Question: I have a very simple program that plays 4 different tones, depending on what button is pressed. I have found that if I play multiple tones or the same tone in rapid succession, there are unpleasant clicking noises produced. I have made sure that these clicks are not present in my audio samples; it is definitely caused by playing the clips quickly one after another.
After googling around, I'm fairly sure that the clicks are due to the rapid change in pitch between clips. Looking at the waveform of the playback from the offending audio, it looks like a clip is first cancelled for a fraction of a second before starting the next clip. I have highlighted the section where this seems particularly obvious.

The clip that showcases these audio clicks can also be downloaded <URL>.
My code is very simple. I am using XInput to read input from a connected controller, which determines the tone to play, and I am using WinMM to output sound from wav files. It is written in the D programming language, but I have modified it to use no D-specific features to make it as C-like as possible and to avoid confusion.
'''
SHORT keyPressed(int vkey)
{
enum highBit { val = 0x8000 }
return cast(SHORT)(GetKeyState(vkey) & highBit.val);
}
enum Button
{
DPAD_UP = 0x0001,
DPAD_DOWN = 0x0002,
DPAD_LEFT = 0x0004,
DPAD_RIGHT = 0x0008,
START = 0x0010,
BACK = 0x0020,
LEFT_THUMB = 0x0040,
RIGHT_THUMB = 0x0080,
LEFT_SHOULDER = 0x0100,
RIGHT_SHOULDER = 0x0200,
A = 0x1000,
B = 0x2000,
X = 0x4000,
Y = 0x8000,
}
struct XINPUT_GAMEPAD
{
WORD wButtons;
BYTE bLeftTrigger;
BYTE bRightTrigger;
SHORT sThumbLX;
SHORT sThumbLY;
SHORT sThumbRX;
SHORT sThumbRY;
}
struct XINPUT_STATE
{
DWORD dwPacketNumber;
XINPUT_GAMEPAD Gamepad;
bool isPressed(int button)
{
return cast(bool)(Gamepad.wButtons & button);
}
}
int main()
{
HANDLE xinputDLL = initXinput();
XINPUT_STATE oldState;
XINPUT_STATE newState;
while (!keyPressed(VK_ESCAPE))
{
oldState = newState;
XInputGetState(0, &newState);
enum flags { val = SND_ASYNC | SND_FILENAME | SND_NODEFAULT }
if (newState.isPressed(Button.A) && !oldState.isPressed(Button.A))
{
PlaySoundA(toStringz("Piano.ff.A4.wav"), null, flags.val);
}
if (newState.isPressed(Button.B) && !oldState.isPressed(Button.B))
{
PlaySoundA(toStringz("Piano.ff.B4.wav"), null, flags.val);
}
if (newState.isPressed(Button.X) && !oldState.isPressed(Button.X))
{
PlaySoundA(toStringz("Piano.ff.C5.wav"), null, flags.val);
}
if (newState.isPressed(Button.Y) && !oldState.isPressed(Button.Y))
{
PlaySoundA(toStringz("Piano.ff.F4.wav"), null, flags.val);
}
}
denitXinput(xinputDLL);
return 0;
}
'''
Assuming that I'm correct in regards to the source of the clicking sounds, I think the solution is to have each sample fade into the next one. However, I am not sure how to do this as the <URL> seems relatively sparse, and I am inexperienced with it.
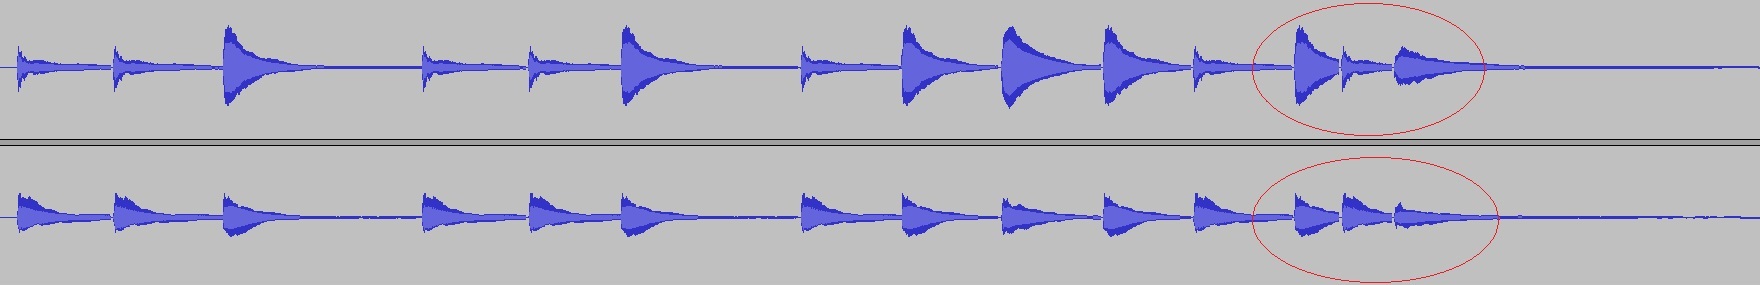
Answer: I know how we can solve this in theory, but I don't have actual working code yet for all cases. (When I do, I'll edit this.)
First, the simple case which kinda works: instead of using PlaySound, try mciSendStringA:
'''
if(auto err = mciSendStringA("play test.wav", null, 0, null))
writeln(err);
'''
I am not making that up, Windows actually has that function, and it actually works with a lot of little command strings and file formats (though if your program terminates, all sound stops, so make sure the program keeps running e.g. stay in your controller loop or call Sleep(something)).
I've used a lot of Win32 and sometimes I'm amazed by how much stuff it has. Prototype:
'''
extern(Windows) uint mciSendStringA(in char*,char*,uint,void*);
'''
found in 'winmm.lib'.
That basically works, but in my test, playing the same file twice at the same time has no effect. Playing different files together mixes them though. So it is a partial solution.
Next step from that would be to use the mciSendCommand function - a bit lower level than send string, so you can open multiple devices and try to get more overlap that way:
<URL>
I haven't tried this yet, but it looks fairly simple and I suspect it might be good enough for you. Open up a few devices for each button so you can hit them a few times fast and it cycles through them, hopefully mixing the same sound more than once when needed.
The prototype to that is:
'''
extern(Windows) uint /*MCIERROR*/ mciSendCommandA(MCIDEVICEID,UINT,DWORD,DWORD);
'''
Yes, it casts to void* then to DWORD in the msdn example. Blargh. Relevant structs:
'''
struct MCI_OPEN_PARMSA {
DWORD dwCallback;
MCIDEVICEID wDeviceID; // aka uint
LPCSTR lpstrDeviceType;
LPCSTR lpstrElementName;
LPCSTR lpstrAlias;
}
struct MCI_PLAY_PARMS {
DWORD dwCallback;
DWORD dwFrom;
DWORD dwTo;
}
'''
and you can borrow some constants from here too:
<URL>
(if you are already using the win32 bindings, great! But I think they are kinda a pain for little things so I try to avoid them, preferring to copy/paste prototypes+structs+constants off MSDN as I need them.)
You should be able to get the MSDN example working with those definitions and core.sys.windows.windows. Don't forget 'pragma(lib, "winmm");' too.
I think a full solution that will certainly work, but is also quite a bit harder, will be using the low level interface to mix the sounds yourself as they happen and send that result to the device. I don't have this working yet and I'm out of time today, but hopefully I can get something to you tomorrow.
The basic steps are:
1) call waveOutOpen to get a device. Set up a callback function which it calls when it needs more data.
2) prepare a buffer - or perhaps more than one - with waveOutPrepareHeader
3) feed data with waveOutWrite when requested by your callback (might want this in a separate thread) with the current notes. Mixing two samples is simply a case of adding the values together (and clipping if they overflow - sounds awful btw but hopefully that won't actually happen) so if you are doing more than one sound, just add them as you go.
Don't forget extern(Windows) on any callback function!
4) Loading your samples probably means reading the .wav file. That's not super hard, Windows has helper functions or you can do it yourself. I'll show code for this too.
What I have so far is in my simpleaudio.d <URL> should work better on both platforms, so that's what I'll do.
Problem I'm having with the demo right now is gaps between buffers... leading to clicky sounds. Yeah. But I'm sure it is just latency that should be solved with the proper callback approach and buffer sizing.
That MCI function might work for you as a next step though, maybe even a final step if the multiple devices works.
---
BTW: you could also prolly make it do MIDI commands instead of playing wavs and get all kinds of cool stuff. Simpleaudio.d's low level midi is already functioning - the demo main even shows a piano scale. Rigging it into the xbox controller shouldn't be too hard... note on when the button is pressed, note off when released, and not even think about timing.. Not really an answer to the question but a cool thing to play with in the same vein!